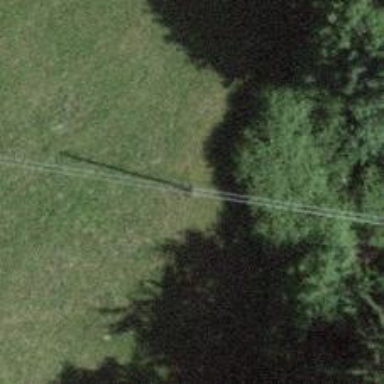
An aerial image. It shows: Utility pole in the area.